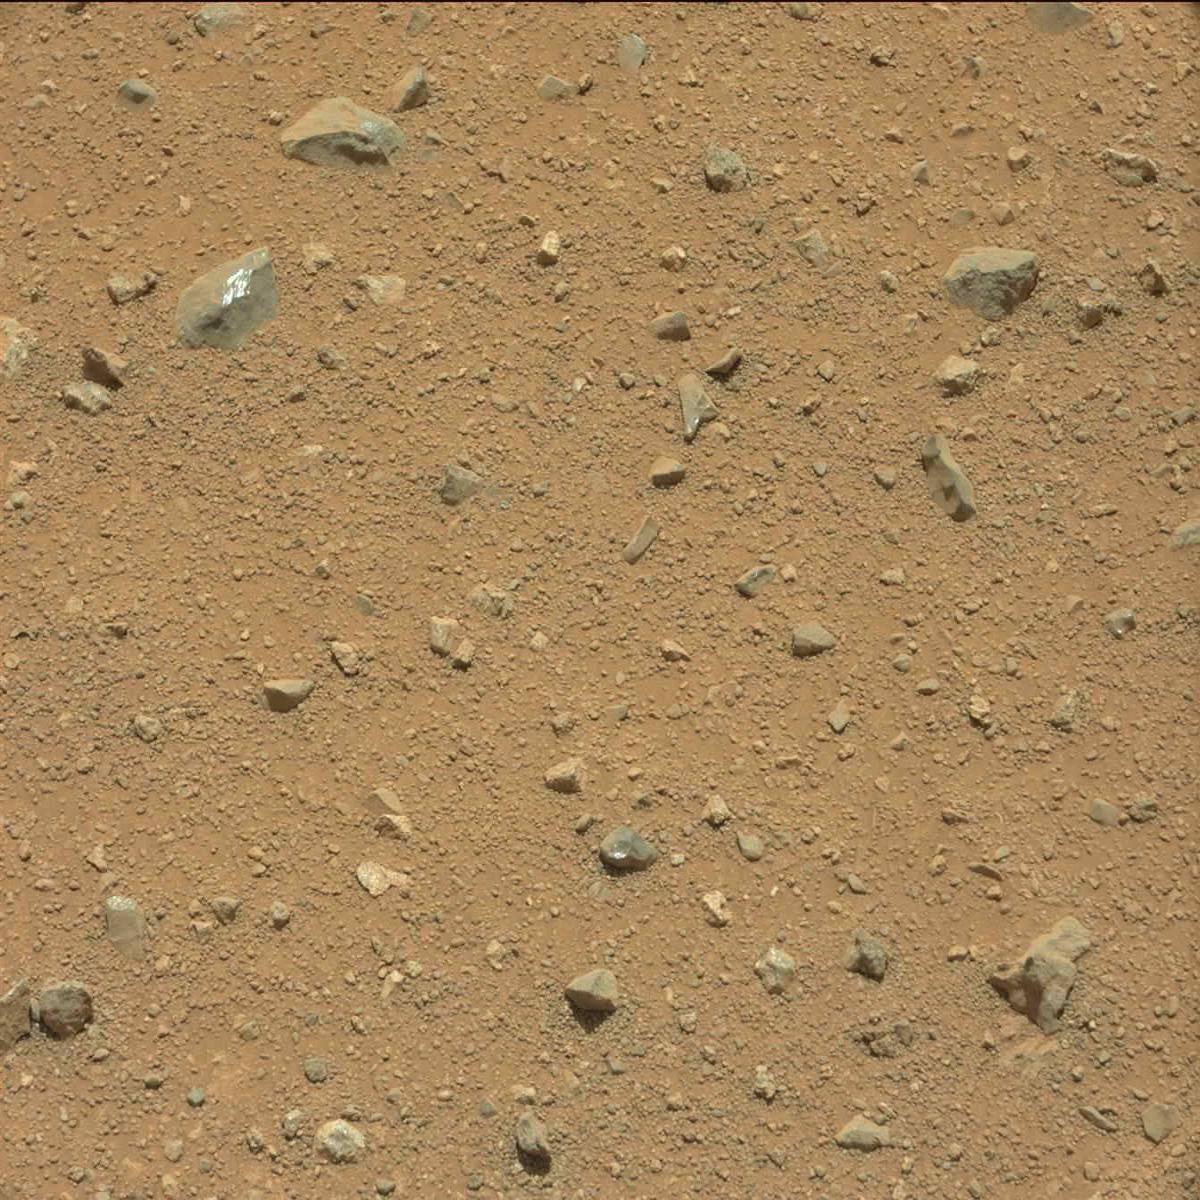
Terrain classes present: Bedrock, Rock, Sand / Soil